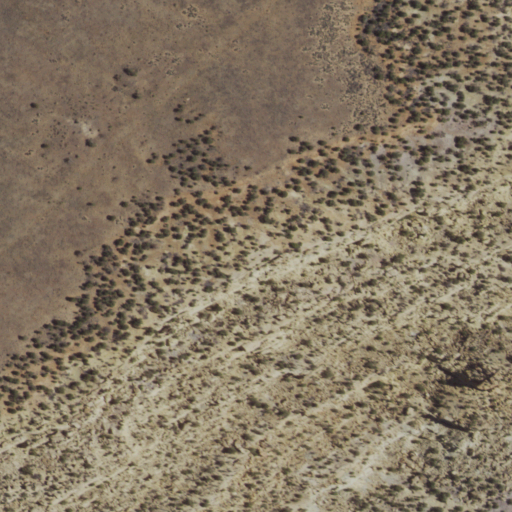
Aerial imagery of mountain in New Mexico named Pump Mesa containing only shrub